Question: I have one text view in android which text is
"Hi how are you?"
My query is can we keep color of "hi how" as blue and "are you?" as red
in one line as below

cause now am using 2 text view to show "hi how" and "are you" respectively
but i want to show it in one text view with above requirement?
can we give two color code at a time to one text in String file?
any reference?
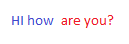
Answer: Try this:
'''
String text = "<font color=#0000FF>Hi How</font> <font color=#ff0000>are you</font>";
mTxtVw.setText(Html.fromHtml(text));
'''